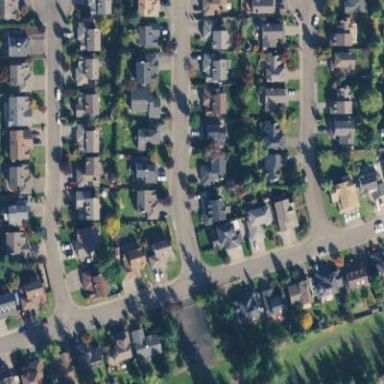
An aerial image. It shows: Residential area within neighborhood.